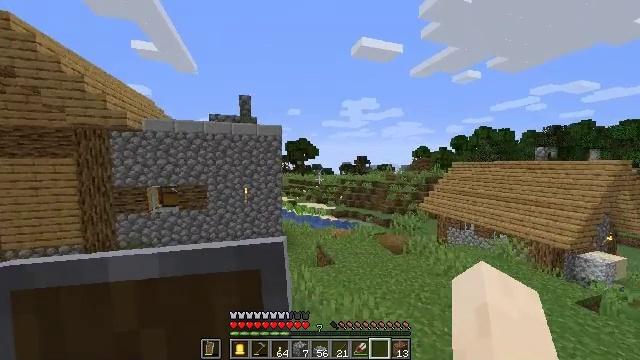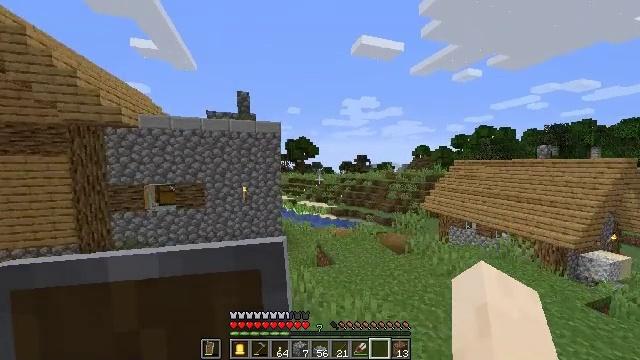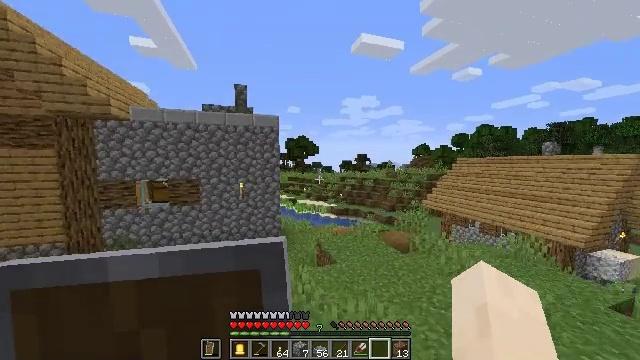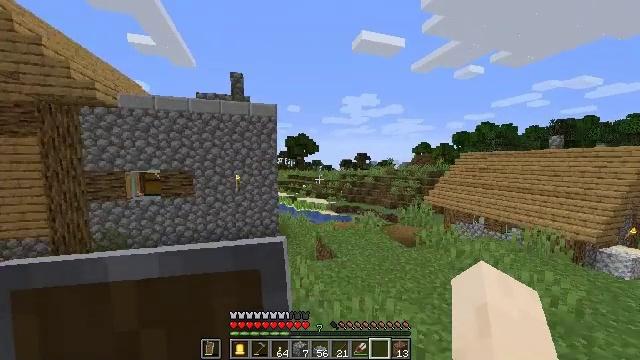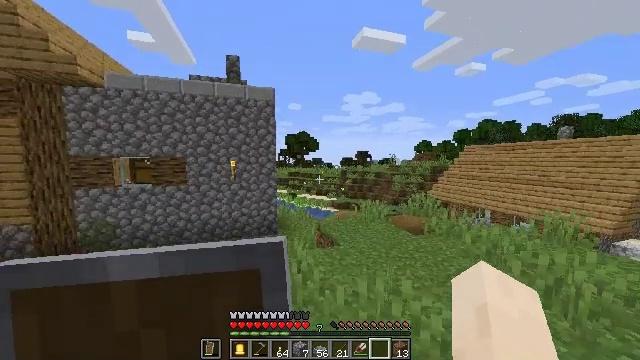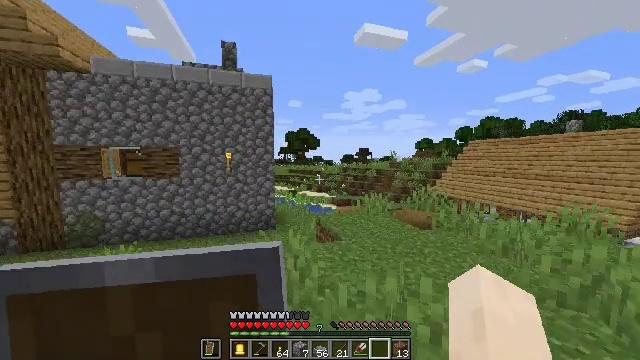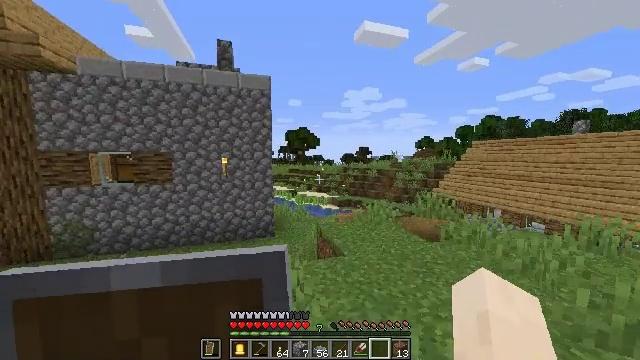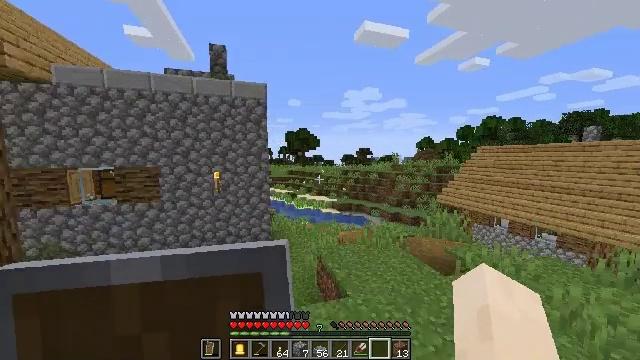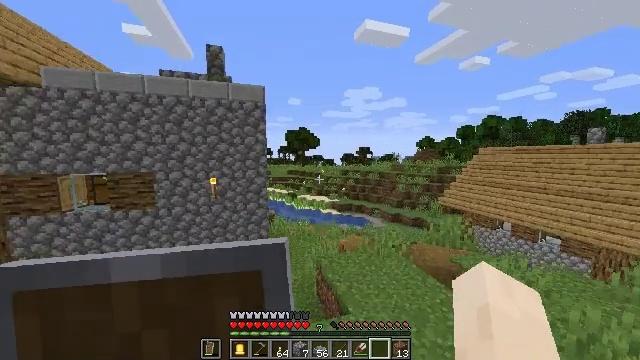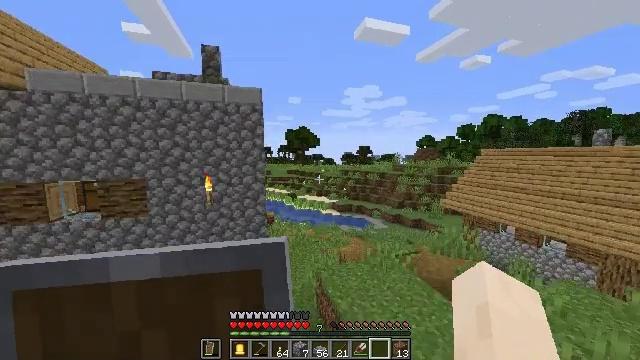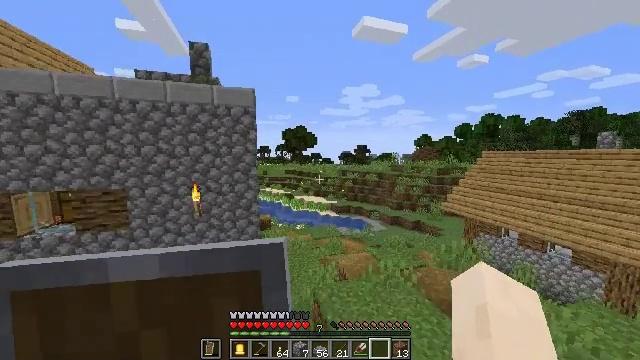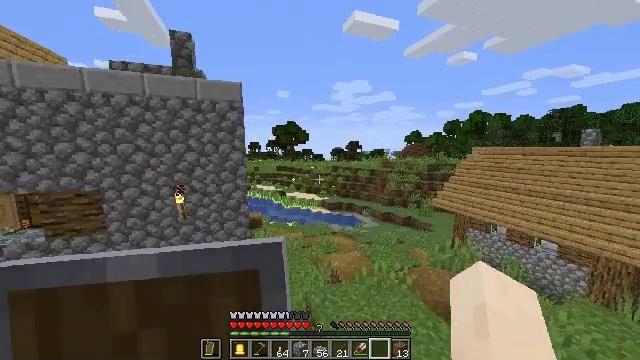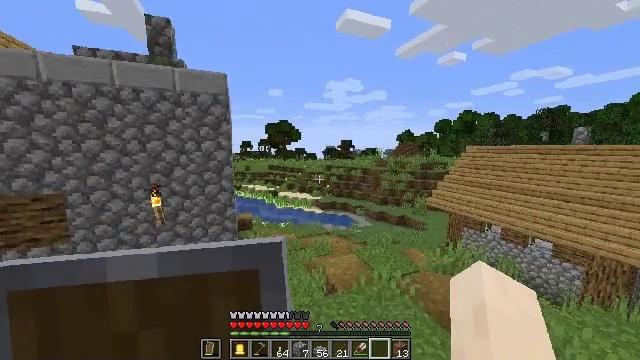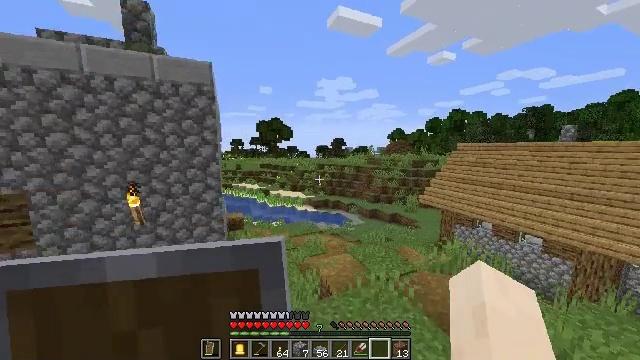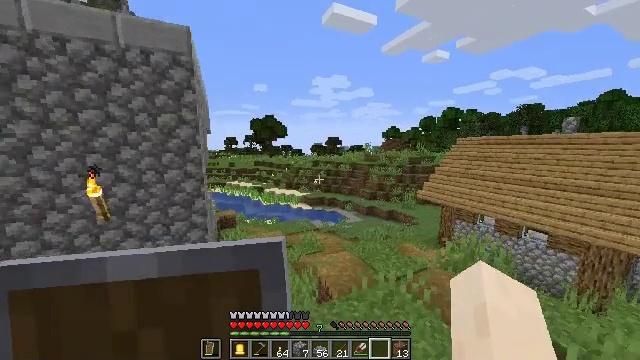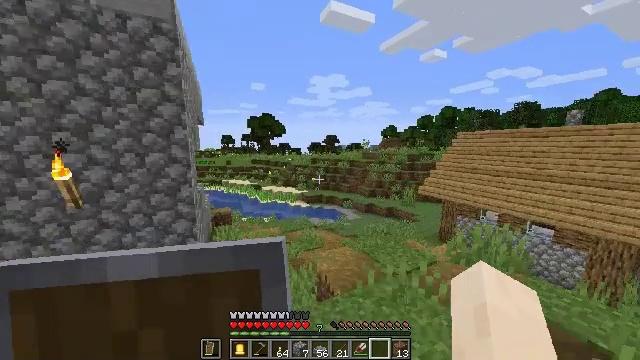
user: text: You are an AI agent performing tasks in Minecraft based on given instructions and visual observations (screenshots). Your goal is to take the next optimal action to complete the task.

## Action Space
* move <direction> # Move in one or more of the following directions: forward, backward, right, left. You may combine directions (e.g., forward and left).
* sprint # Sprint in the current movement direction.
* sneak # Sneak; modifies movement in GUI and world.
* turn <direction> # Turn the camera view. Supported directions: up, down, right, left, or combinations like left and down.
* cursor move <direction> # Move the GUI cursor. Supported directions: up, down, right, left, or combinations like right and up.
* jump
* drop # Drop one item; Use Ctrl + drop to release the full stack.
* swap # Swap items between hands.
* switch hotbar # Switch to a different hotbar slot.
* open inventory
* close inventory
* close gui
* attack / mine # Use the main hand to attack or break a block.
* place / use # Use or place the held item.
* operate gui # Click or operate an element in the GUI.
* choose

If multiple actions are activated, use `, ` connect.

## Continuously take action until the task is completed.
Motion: motion action
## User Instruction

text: Interact with the crafting table to create an iron door.
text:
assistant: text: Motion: move forward, jump
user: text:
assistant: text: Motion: move forward, jump
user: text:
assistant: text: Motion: move forward, jump
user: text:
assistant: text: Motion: move forward, jump
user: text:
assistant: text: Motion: move forward, jump
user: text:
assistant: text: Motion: move forward, jump
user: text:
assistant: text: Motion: move forward, jump
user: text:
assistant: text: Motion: move forward, jump
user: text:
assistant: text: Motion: move forward, jump
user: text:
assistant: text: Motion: move forward, jump
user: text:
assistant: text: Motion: move forward, turn right and down, jump
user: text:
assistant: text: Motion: move forward, turn right, jump
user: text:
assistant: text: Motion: move forward, turn right, jump
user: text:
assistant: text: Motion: move forward, turn right, jump
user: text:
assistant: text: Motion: move forward, jump
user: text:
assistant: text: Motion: move forward, jump
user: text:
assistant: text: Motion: move forward, jump
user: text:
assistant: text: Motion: move forward, turn left and down, jump
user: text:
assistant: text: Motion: move forward, turn left, jump
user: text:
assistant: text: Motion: move forward, turn left, jump
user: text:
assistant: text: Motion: move forward, turn left, jump
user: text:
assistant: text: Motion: move forward, turn left, jump
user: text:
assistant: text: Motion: move forward, turn left, jump
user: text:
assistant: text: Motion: move forward, turn left, jump
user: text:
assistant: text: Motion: move forward, turn left, jump
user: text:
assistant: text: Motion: move forward, turn left, jump
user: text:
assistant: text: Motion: move forward
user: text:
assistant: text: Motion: move forward
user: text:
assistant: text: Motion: move forward
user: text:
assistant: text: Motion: move forward